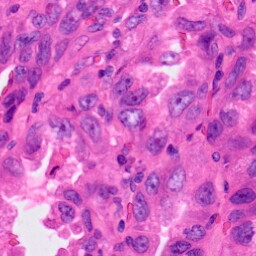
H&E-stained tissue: Lung